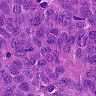
Metastatic tissue present: yes